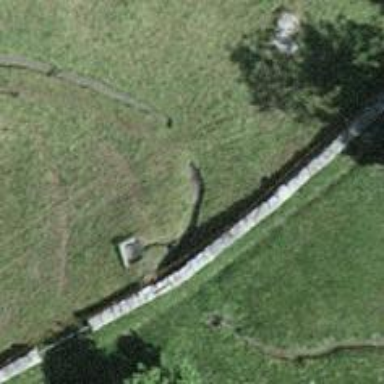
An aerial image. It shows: Ditch in the surroundings.